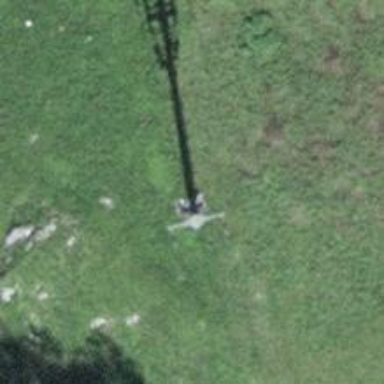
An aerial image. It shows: Power pole.